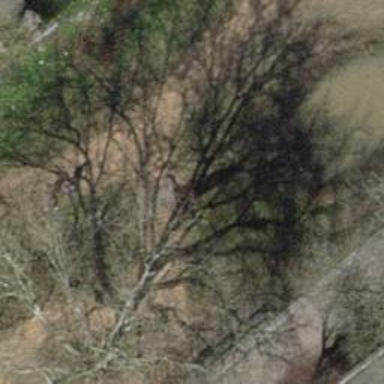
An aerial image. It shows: Footway bridge with surface made of woodchips.